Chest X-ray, AP view. Patient: 51 years old, sex M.
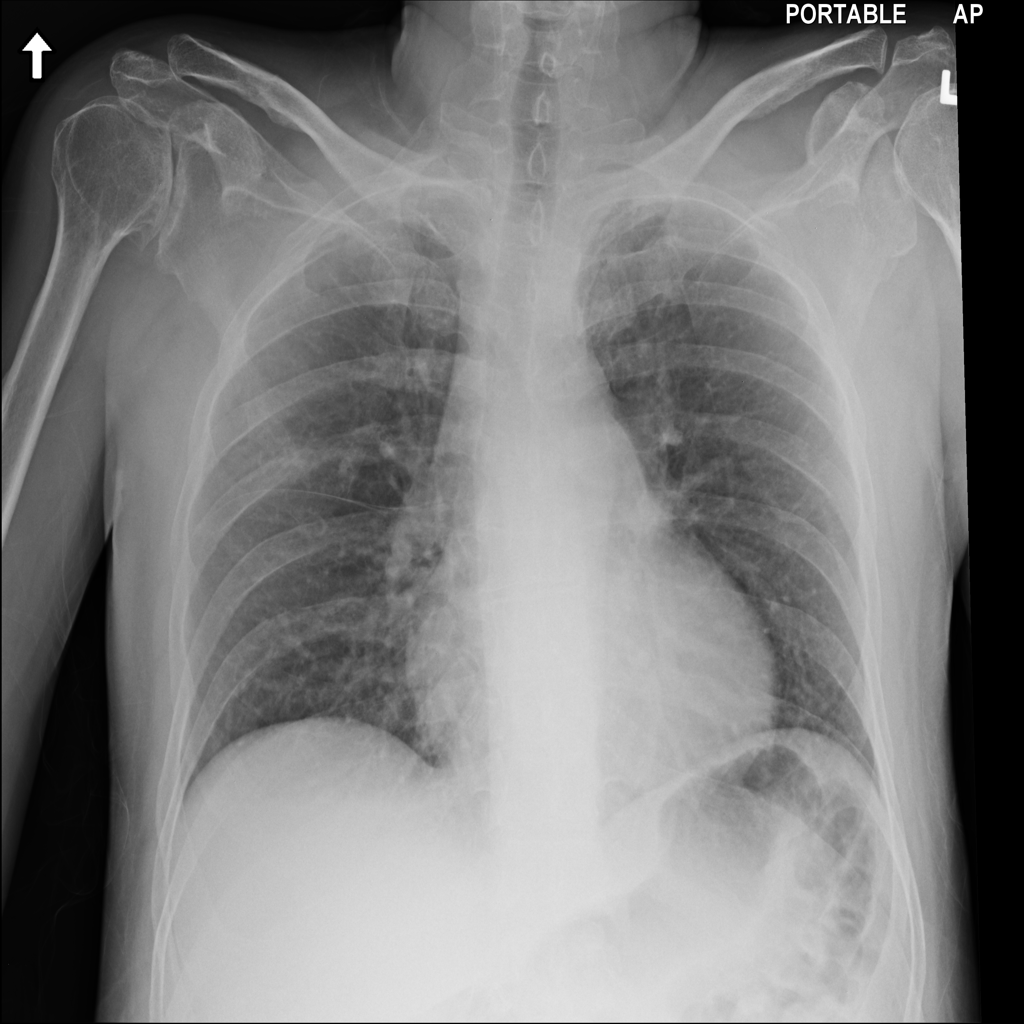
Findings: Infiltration